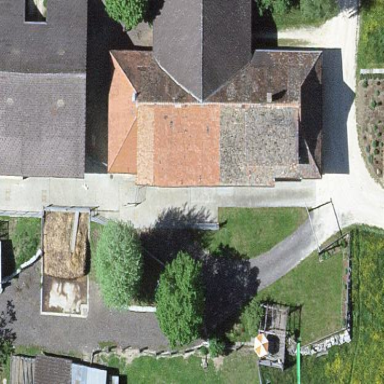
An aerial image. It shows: Farmyard area.